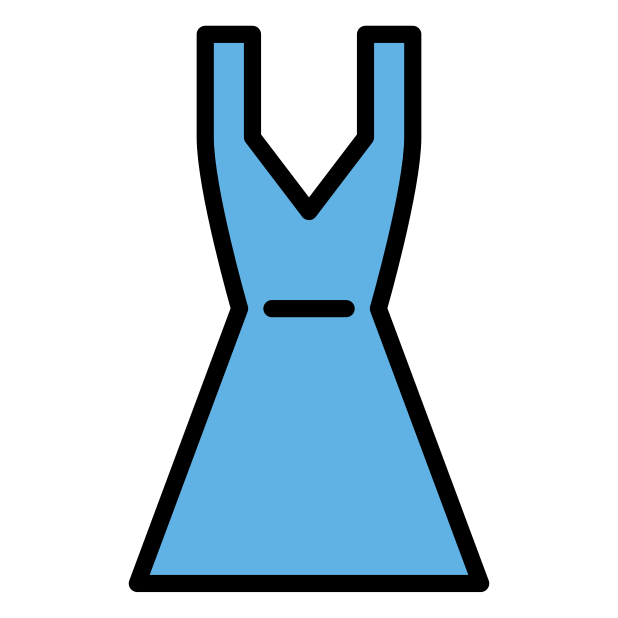
dress